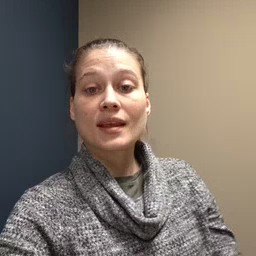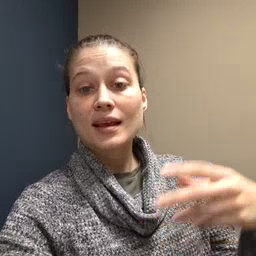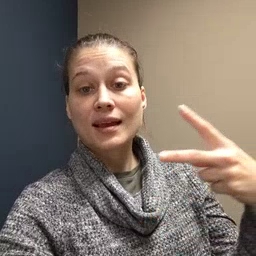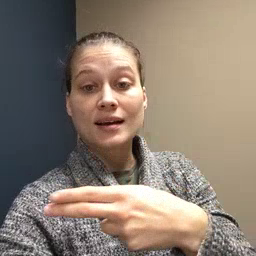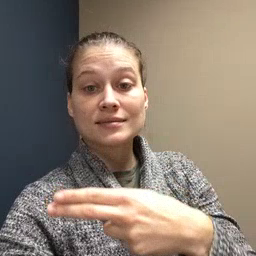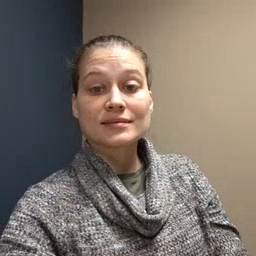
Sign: cut